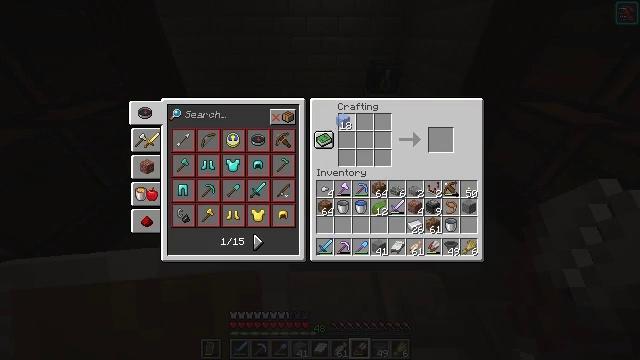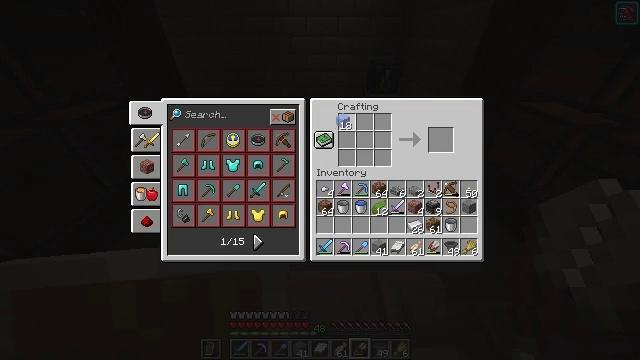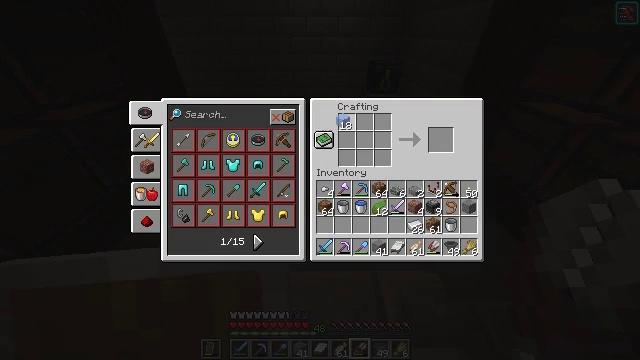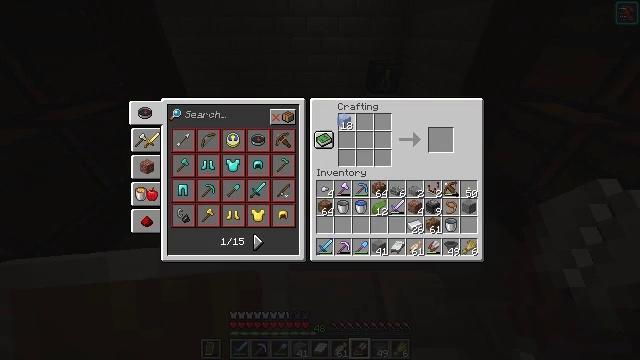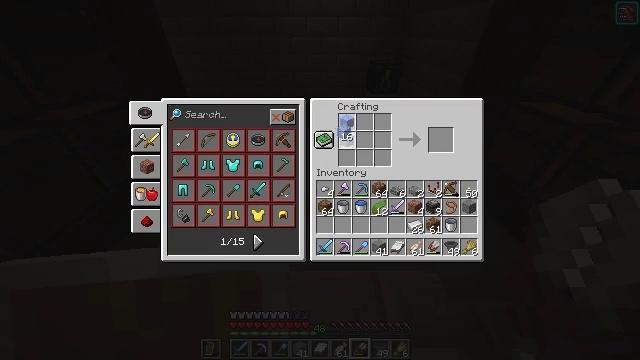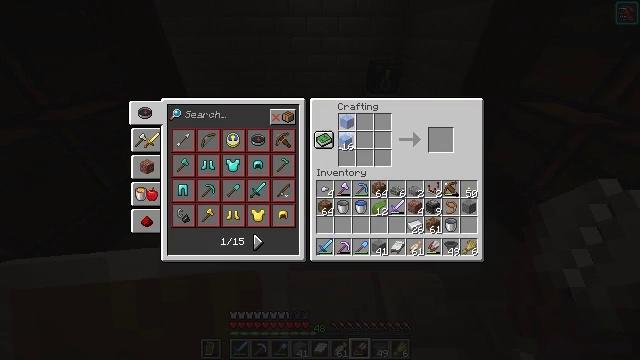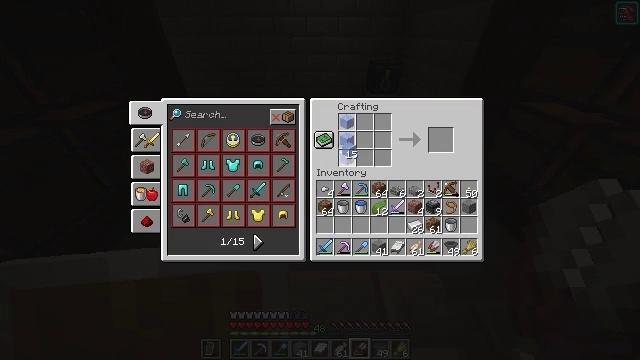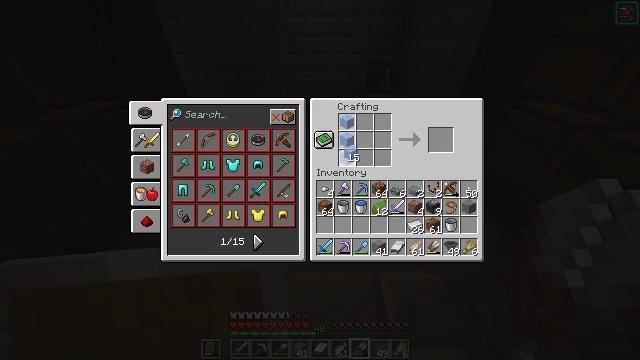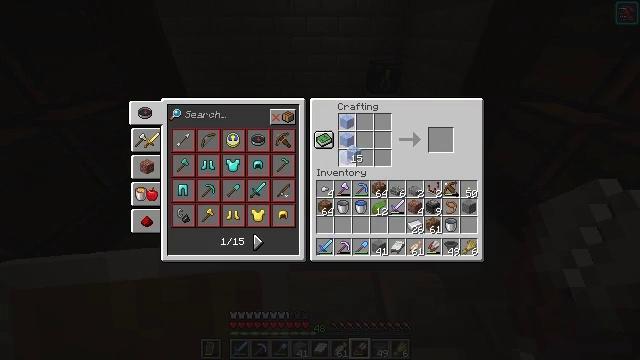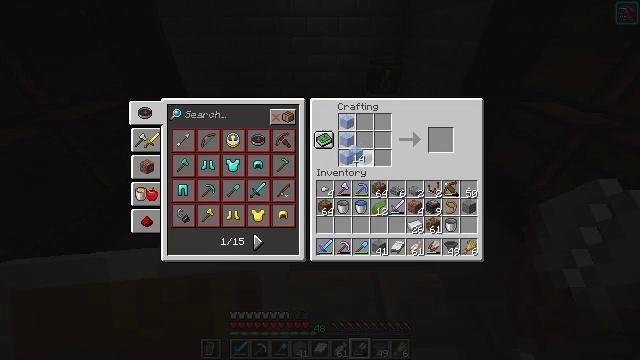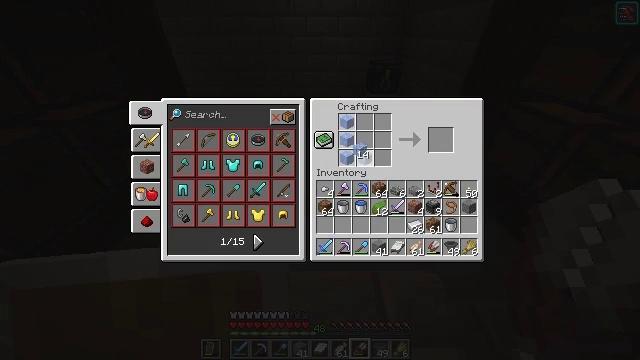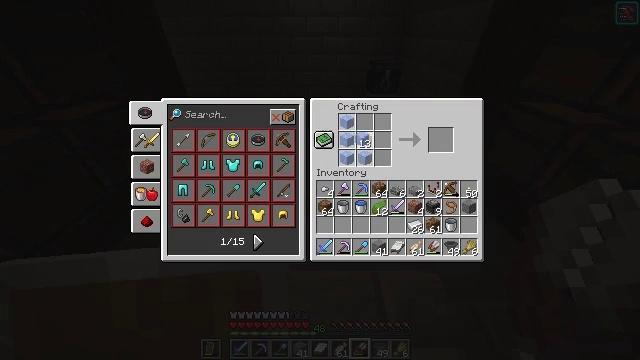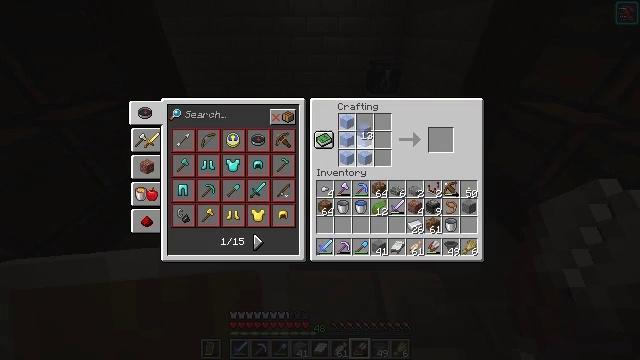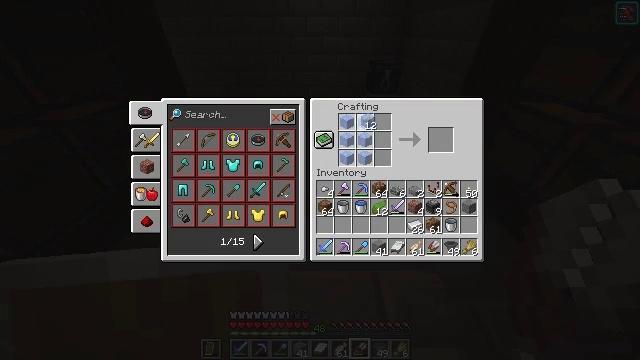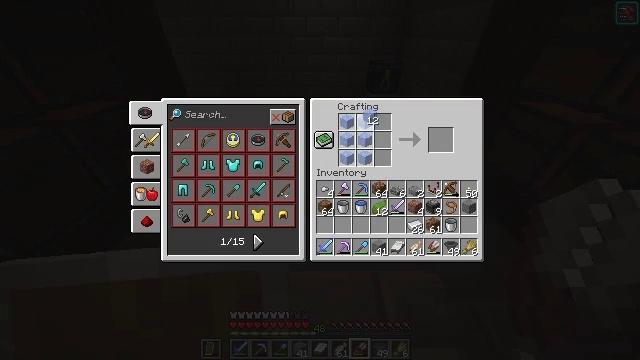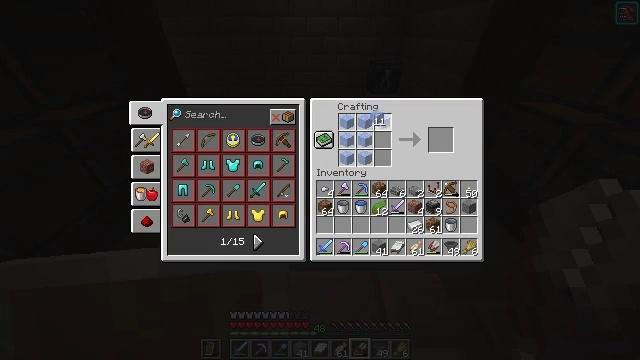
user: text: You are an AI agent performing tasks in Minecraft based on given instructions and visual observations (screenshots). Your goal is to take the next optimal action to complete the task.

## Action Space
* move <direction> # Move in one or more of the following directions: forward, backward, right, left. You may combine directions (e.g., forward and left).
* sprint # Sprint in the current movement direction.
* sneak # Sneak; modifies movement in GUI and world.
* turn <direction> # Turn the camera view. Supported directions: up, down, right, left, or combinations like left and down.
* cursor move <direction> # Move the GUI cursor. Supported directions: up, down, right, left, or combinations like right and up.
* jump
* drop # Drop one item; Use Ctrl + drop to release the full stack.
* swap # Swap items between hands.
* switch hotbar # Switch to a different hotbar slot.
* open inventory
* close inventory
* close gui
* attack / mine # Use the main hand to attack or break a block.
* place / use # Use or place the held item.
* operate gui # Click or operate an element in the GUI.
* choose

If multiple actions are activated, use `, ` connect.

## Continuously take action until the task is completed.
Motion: motion action
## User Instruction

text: Turn regular ice into packed ice at the crafting table.
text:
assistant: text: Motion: no_op
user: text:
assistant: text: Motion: choose
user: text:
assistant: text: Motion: choose
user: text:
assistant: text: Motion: cursor move down, choose
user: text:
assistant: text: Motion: cursor move down, choose
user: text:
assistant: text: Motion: cursor move down, choose
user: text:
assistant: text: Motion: choose
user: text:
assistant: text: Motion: choose
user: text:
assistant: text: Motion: choose
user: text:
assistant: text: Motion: choose
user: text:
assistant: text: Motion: cursor move up, choose
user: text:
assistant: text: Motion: cursor move up, choose
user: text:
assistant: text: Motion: cursor move up, choose
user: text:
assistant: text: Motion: choose
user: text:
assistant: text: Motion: choose
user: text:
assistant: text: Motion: cursor move down, choose
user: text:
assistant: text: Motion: cursor move down, choose
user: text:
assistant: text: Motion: cursor move down, choose
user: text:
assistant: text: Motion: cursor move down, choose
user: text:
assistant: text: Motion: choose
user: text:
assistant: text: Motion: choose
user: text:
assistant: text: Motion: choose
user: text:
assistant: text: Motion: no_op
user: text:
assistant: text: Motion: no_op
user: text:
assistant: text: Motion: no_op
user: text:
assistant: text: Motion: no_op
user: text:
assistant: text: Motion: no_op
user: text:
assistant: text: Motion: no_op
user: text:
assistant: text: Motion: no_op
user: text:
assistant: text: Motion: no_op